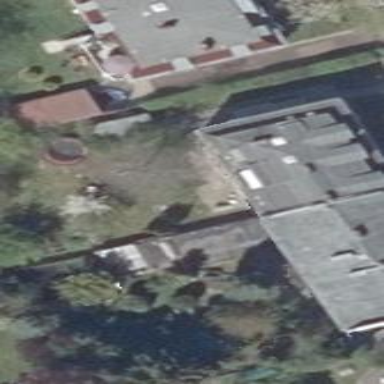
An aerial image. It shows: Residential building.